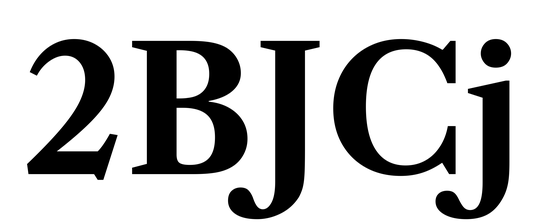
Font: LibreCaslonText_Bold